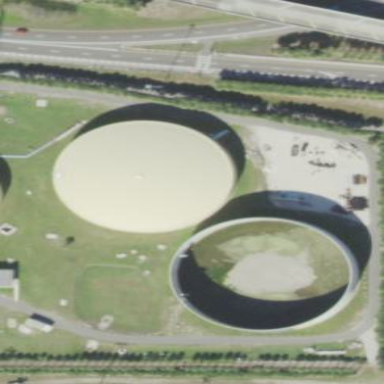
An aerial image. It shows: Storage tank with man-made structure.